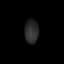
Tissue: skin
Cell type: Fibroblasts
Senescence score: 0.7178
Nuclear area (px): 319
Mean DAPI intensity: 43.737